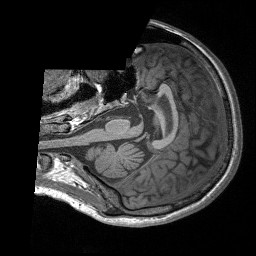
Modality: T1w
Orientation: axial